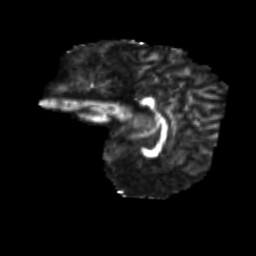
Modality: FA
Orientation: sagittal
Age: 9
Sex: female
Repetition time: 9.512 s
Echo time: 0.089 s